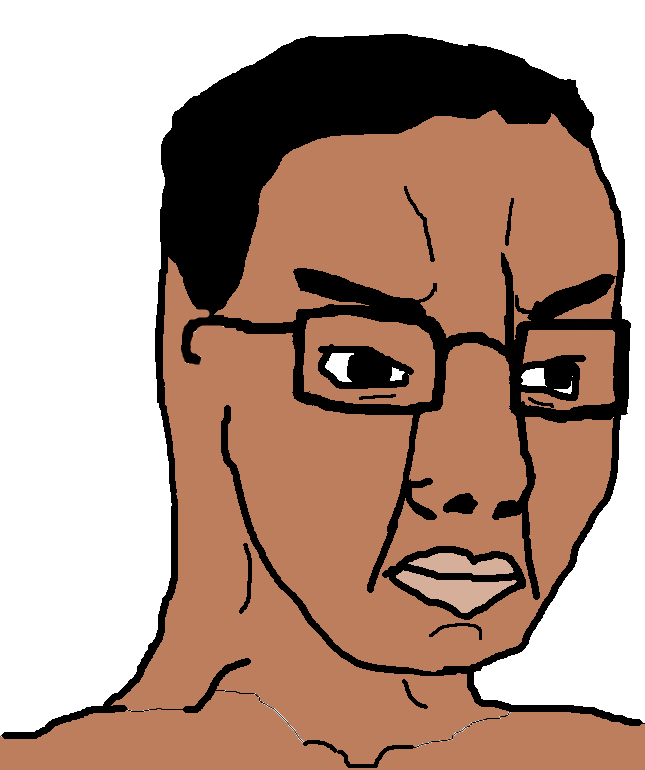
Label: 5_Poljak